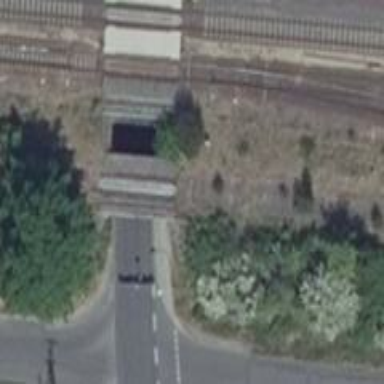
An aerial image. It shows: Abandoned railway bridge.